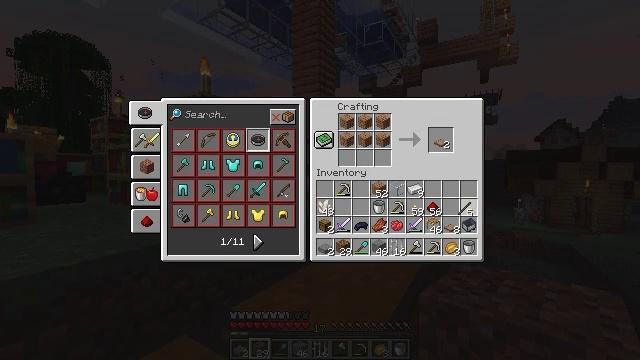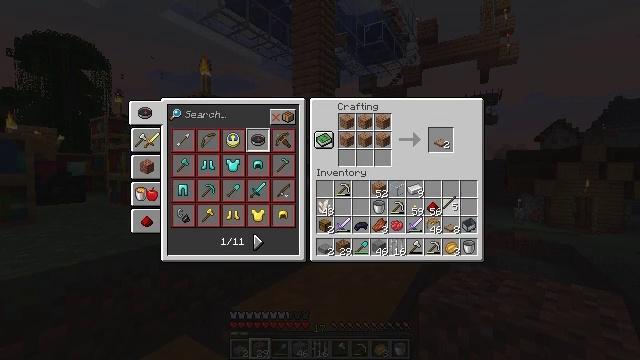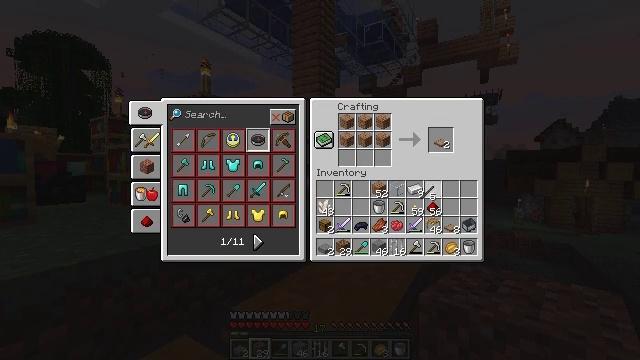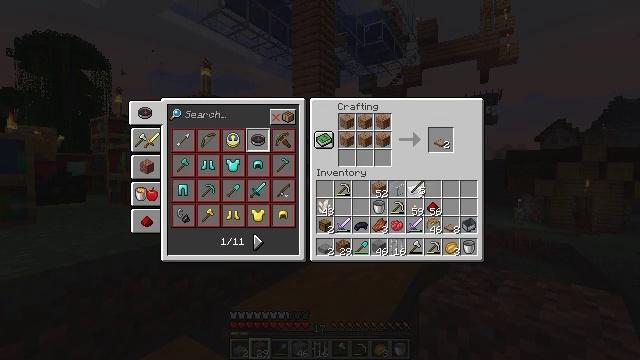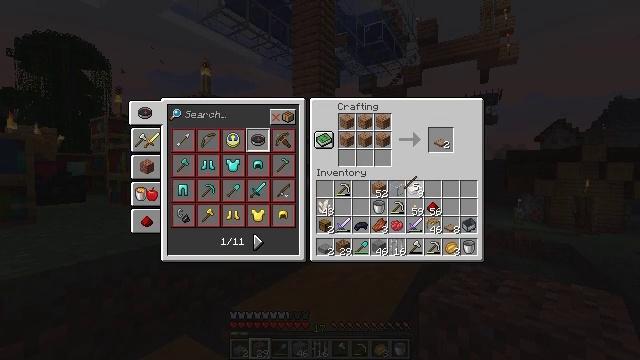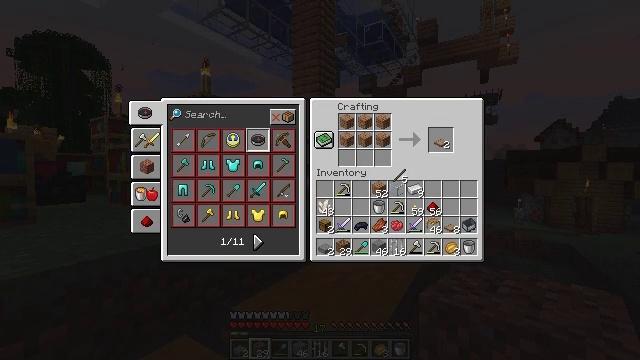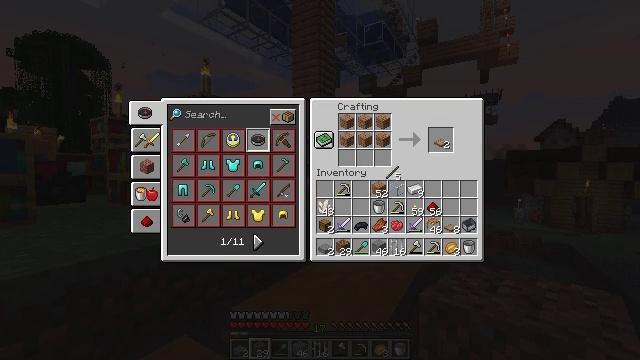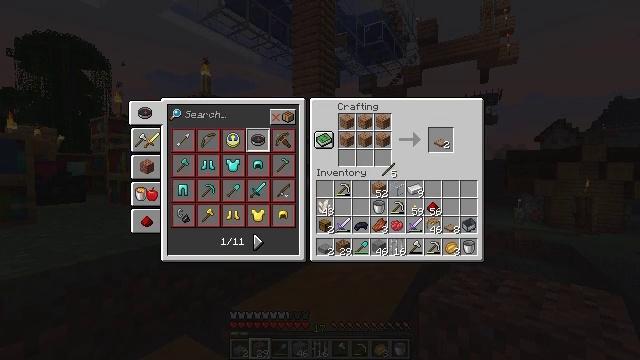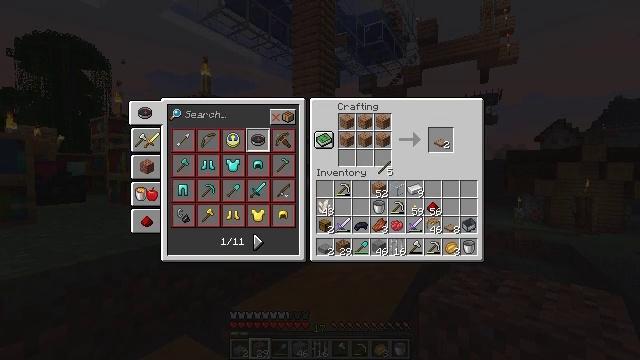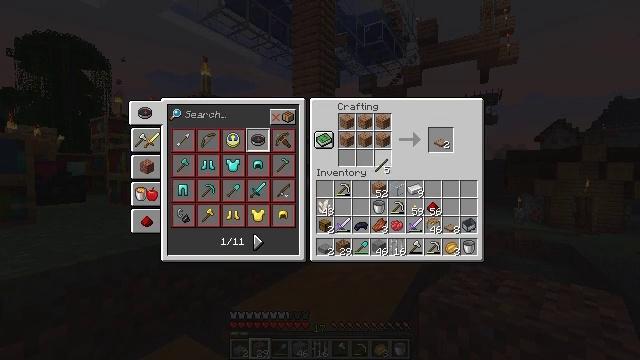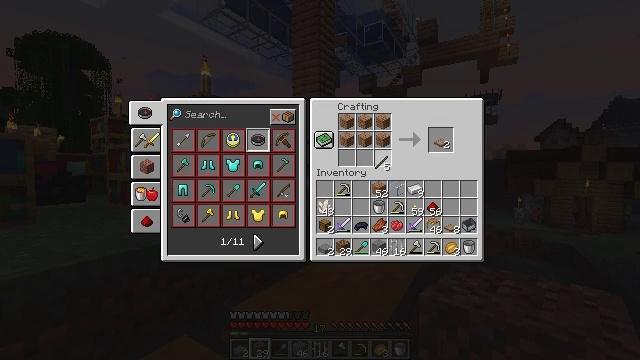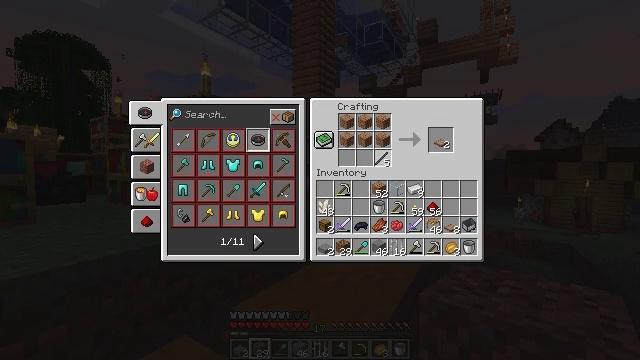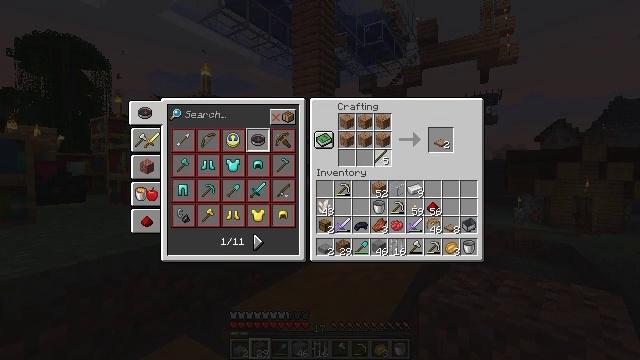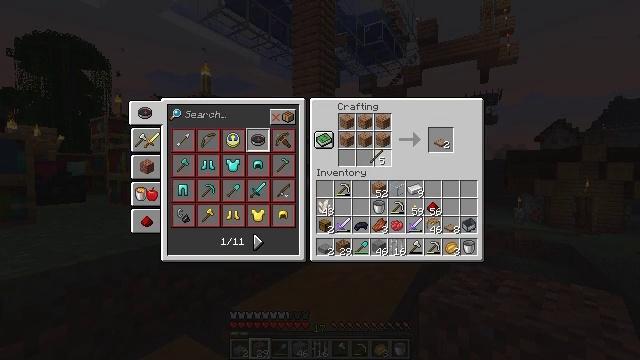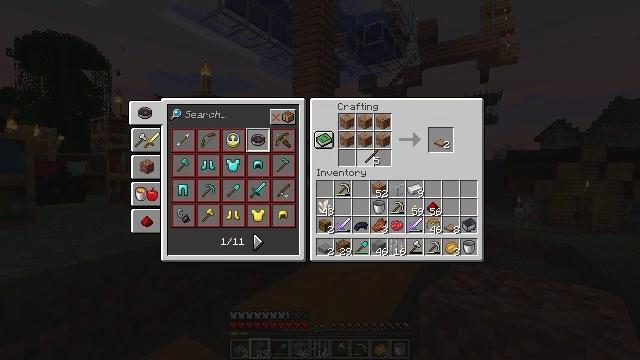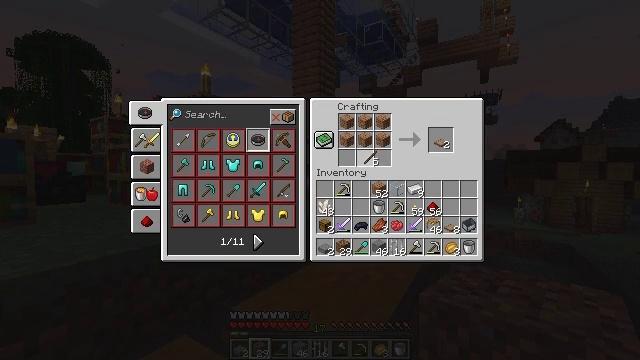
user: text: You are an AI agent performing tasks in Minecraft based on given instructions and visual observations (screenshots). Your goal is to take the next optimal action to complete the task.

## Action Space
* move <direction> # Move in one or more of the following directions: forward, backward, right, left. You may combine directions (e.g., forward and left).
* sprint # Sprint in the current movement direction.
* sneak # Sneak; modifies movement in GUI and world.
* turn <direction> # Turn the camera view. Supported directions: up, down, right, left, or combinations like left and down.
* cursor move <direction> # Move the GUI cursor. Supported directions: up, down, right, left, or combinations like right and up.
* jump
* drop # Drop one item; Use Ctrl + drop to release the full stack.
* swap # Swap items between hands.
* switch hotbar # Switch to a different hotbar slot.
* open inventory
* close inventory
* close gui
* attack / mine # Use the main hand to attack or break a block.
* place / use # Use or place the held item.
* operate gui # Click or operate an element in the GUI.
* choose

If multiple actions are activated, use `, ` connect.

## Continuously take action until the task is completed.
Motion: motion action
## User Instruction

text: Use jungle wood planks to craft a jungle sign.
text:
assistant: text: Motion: cursor move left
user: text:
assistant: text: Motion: cursor move left and up
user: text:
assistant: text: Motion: cursor move left
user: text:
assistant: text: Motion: cursor move left
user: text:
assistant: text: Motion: cursor move left and up
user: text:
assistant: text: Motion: no_op
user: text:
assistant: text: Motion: no_op
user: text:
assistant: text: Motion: no_op
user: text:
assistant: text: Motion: no_op
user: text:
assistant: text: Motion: no_op
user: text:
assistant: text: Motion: no_op
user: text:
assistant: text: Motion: no_op
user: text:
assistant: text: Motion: no_op
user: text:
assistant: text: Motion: no_op
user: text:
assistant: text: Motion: no_op
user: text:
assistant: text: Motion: no_op
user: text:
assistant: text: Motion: no_op
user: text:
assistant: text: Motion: no_op
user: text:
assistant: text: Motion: no_op
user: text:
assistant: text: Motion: no_op
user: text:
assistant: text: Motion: no_op
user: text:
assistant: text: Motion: choose
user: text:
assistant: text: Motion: choose
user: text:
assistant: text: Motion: no_op
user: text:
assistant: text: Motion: no_op
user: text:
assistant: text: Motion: cursor move right and down
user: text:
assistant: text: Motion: cursor move right and down
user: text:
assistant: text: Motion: no_op
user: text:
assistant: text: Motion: no_op
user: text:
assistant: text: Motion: cursor move right